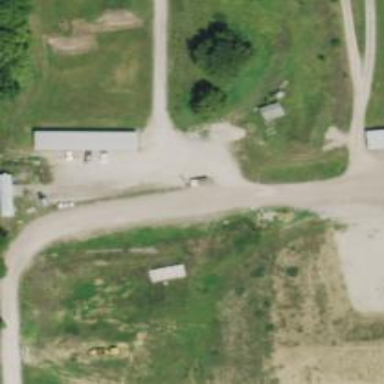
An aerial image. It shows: Shooting club.